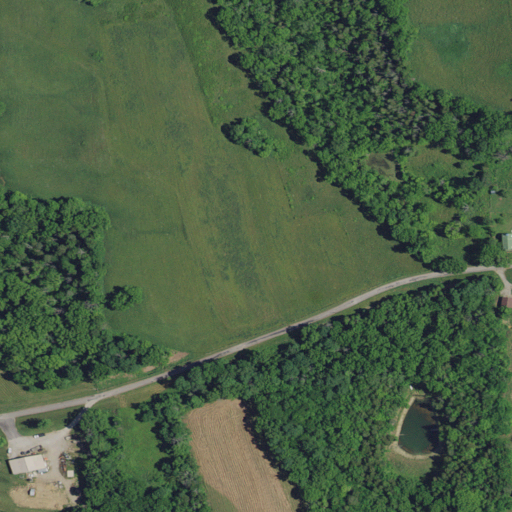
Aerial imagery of ridge(s) in Indiana named Greenbrier Ridge containing pasture, mixed forest, deciduous forest, open development, and low intensity development